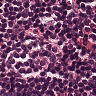
Metastatic tissue present: no